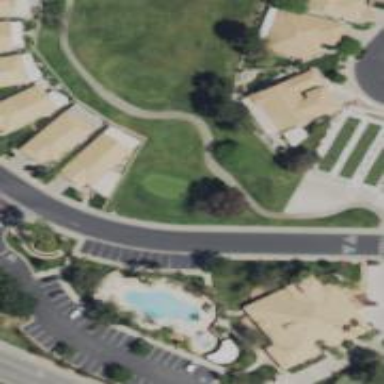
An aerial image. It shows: Golf course.